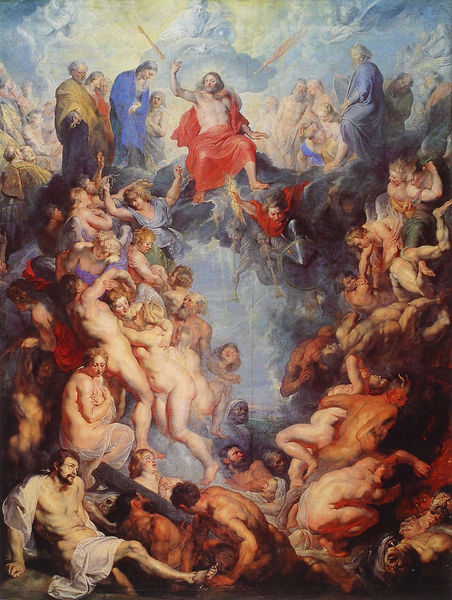
Titel: Großes Jüngstes Gericht
Künstler: Peter Paul Rubens
Institution: München, Bayrische Staatsgemäldesammlungen
Schlagwörter: akt, blau, gemälde, gott, himmel, kampf, mann, nackt, wolken, frauen, menschen, frau, licht, rot, malerei, wand, barock, kirche, mutter, engel, thron, kreuz, religion, blitze, nakt, jesus, blitz, hölle, jüngstes gericht, leiden, qual, teufel, zeus, deckengemälde, fresko, posaune, jesu, satan, auferstehung, erlösung, freske, apostel, jüngster tag